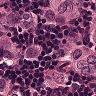
Metastatic tissue present: yes